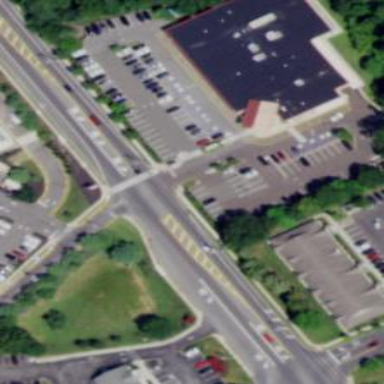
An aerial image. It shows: Parking lot named "Surgical Plus Parking".